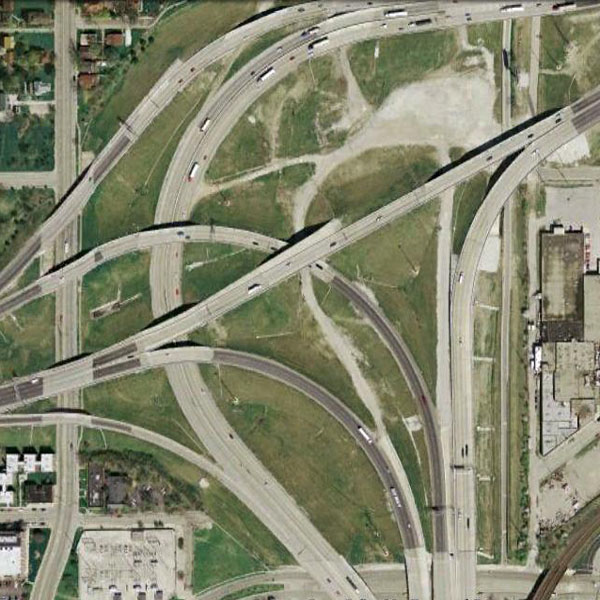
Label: Viaduct